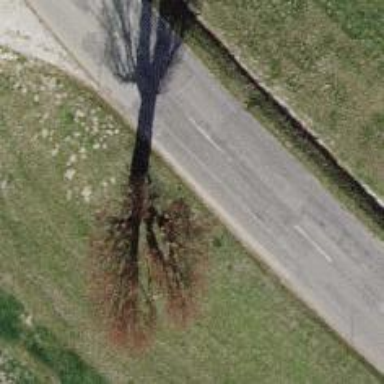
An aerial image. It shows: Tertiary road.